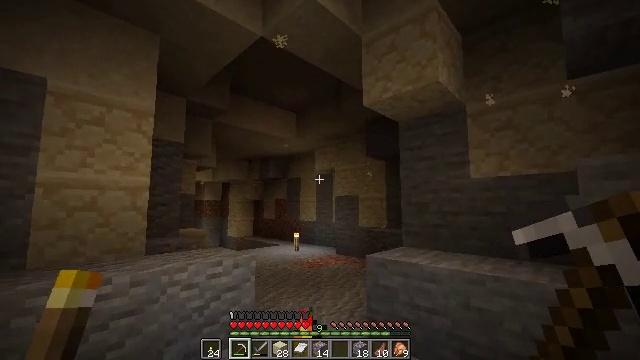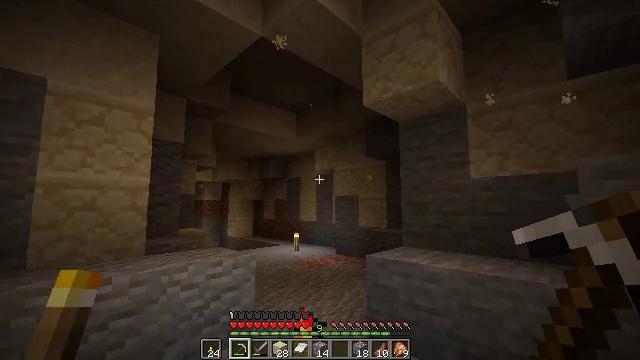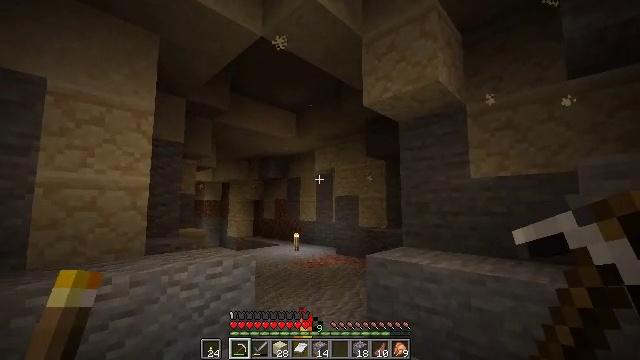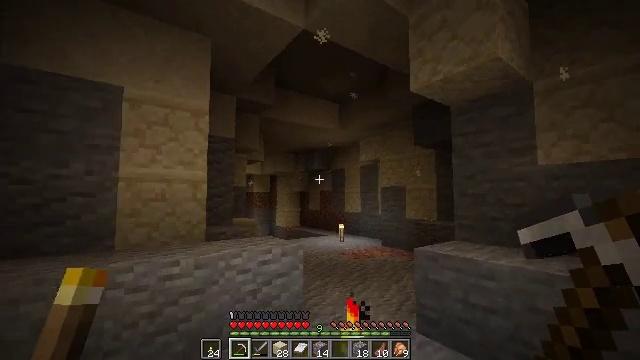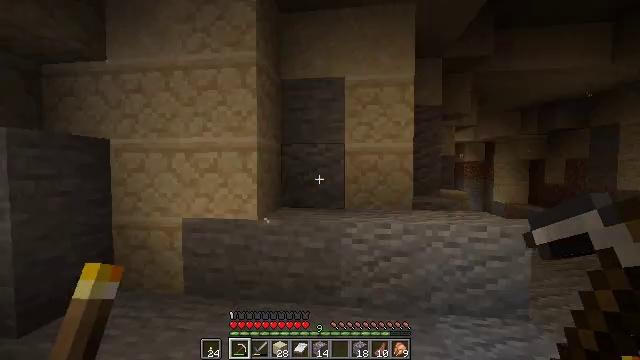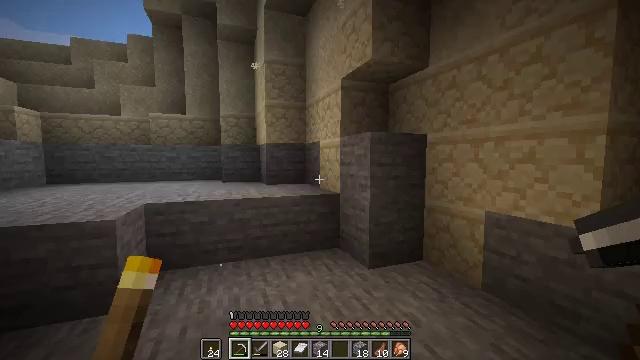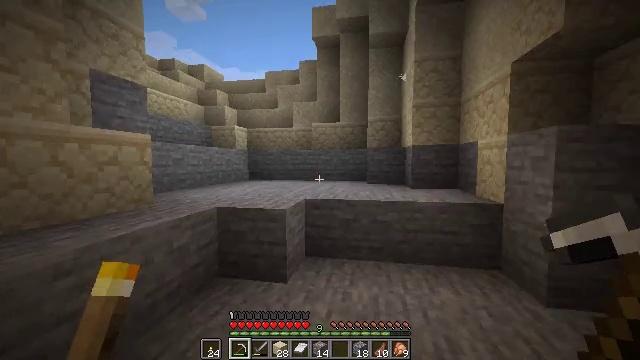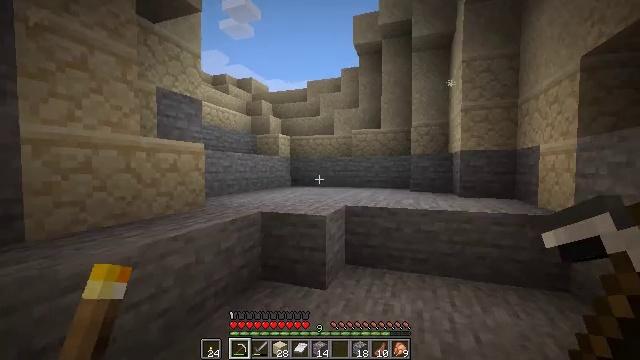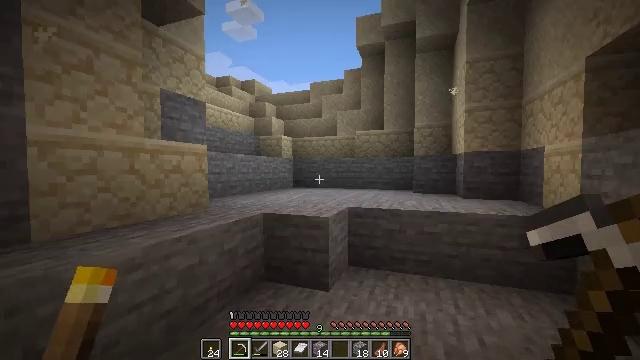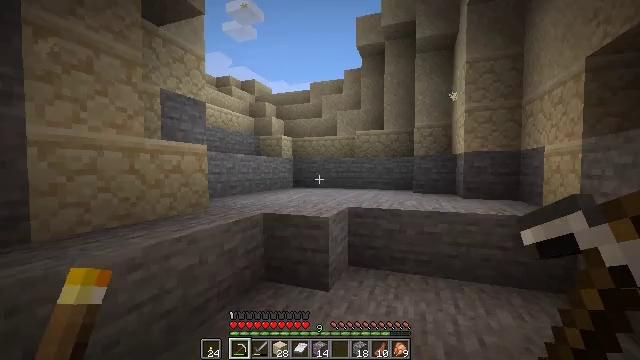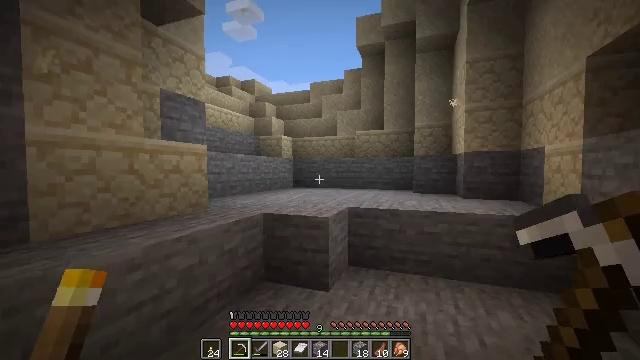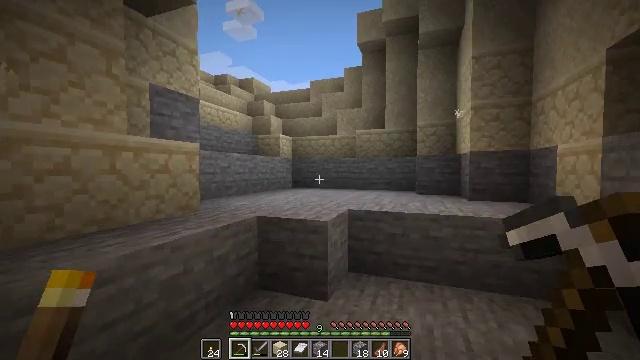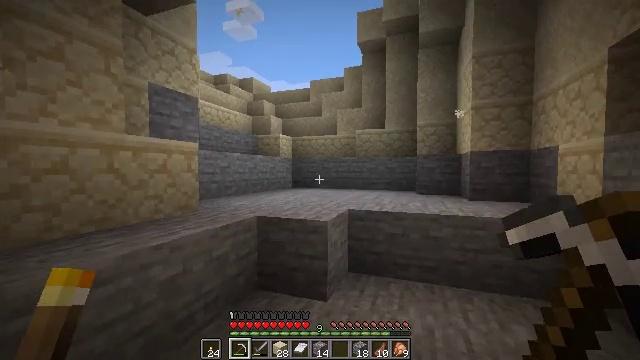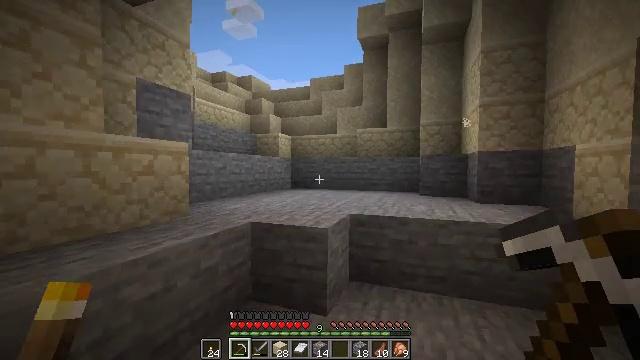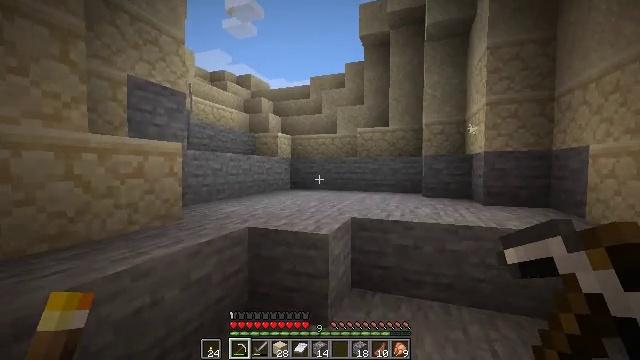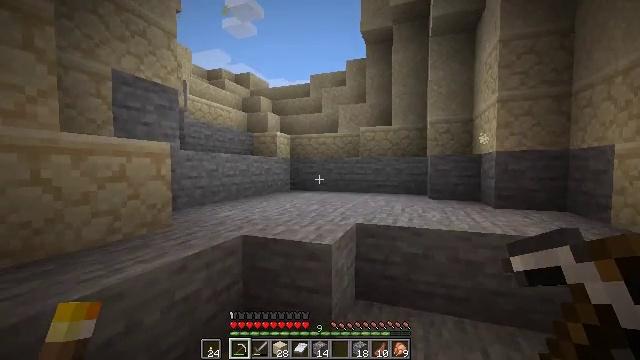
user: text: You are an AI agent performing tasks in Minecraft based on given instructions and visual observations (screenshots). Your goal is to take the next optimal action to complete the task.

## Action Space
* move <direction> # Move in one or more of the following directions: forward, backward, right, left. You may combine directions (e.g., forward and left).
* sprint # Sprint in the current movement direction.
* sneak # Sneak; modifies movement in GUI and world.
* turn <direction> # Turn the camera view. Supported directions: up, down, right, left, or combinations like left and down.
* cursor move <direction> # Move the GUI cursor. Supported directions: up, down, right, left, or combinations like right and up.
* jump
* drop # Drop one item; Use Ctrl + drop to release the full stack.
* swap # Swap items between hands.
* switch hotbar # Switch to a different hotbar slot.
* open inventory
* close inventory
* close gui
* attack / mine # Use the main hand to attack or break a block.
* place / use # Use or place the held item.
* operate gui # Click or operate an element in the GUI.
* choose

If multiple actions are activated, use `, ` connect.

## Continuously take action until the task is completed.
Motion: motion action
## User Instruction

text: Mine sand by the water.
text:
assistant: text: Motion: no_op
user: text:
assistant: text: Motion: no_op
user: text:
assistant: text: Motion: turn left and down
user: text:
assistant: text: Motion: turn left and down
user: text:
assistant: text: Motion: turn left and down
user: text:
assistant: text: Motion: turn left
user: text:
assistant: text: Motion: turn left and up
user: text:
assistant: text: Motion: no_op
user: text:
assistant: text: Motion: no_op
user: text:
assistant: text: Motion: move forward
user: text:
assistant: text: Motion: move forward
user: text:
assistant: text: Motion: move forward
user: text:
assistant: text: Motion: move forward
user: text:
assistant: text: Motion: move forward
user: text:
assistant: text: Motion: move forward
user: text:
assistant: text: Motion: move forward
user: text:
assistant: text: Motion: move forward
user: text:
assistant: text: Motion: move forward, sprint, turn left and up, jump
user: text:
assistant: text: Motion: move forward, sprint, turn left and up, jump
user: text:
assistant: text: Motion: move forward, sprint, turn up, jump
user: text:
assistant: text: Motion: move forward, sprint, turn right and up, jump
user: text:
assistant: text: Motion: move forward, sprint, turn right and up, jump
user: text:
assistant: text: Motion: move forward, sprint
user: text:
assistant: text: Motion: move forward, sprint
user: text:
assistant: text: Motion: move forward, sprint
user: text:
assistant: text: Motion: move forward, sprint
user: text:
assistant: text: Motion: move forward, sprint
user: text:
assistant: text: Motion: move forward, sprint
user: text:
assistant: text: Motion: move forward, sprint
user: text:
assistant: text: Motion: move forward, sprint, turn down